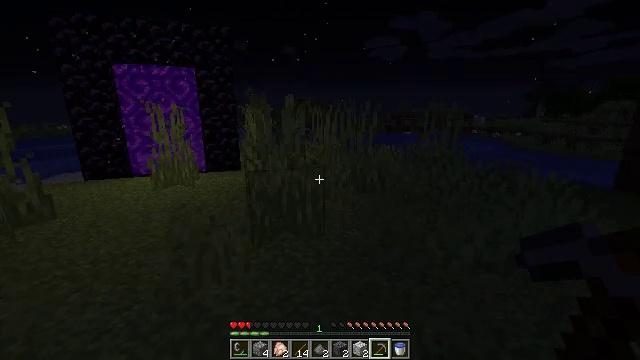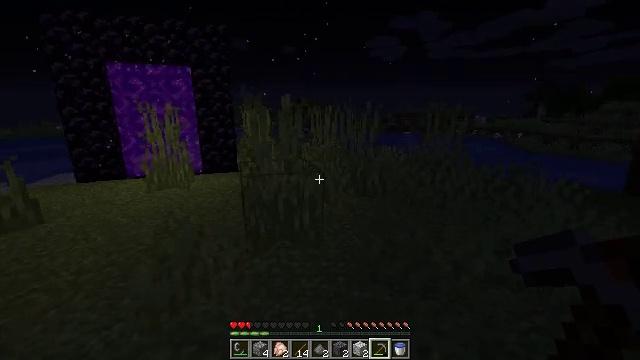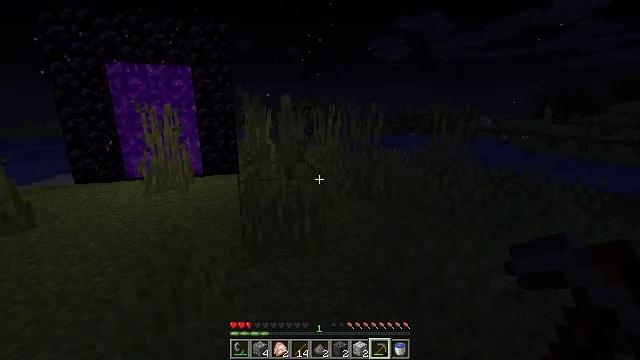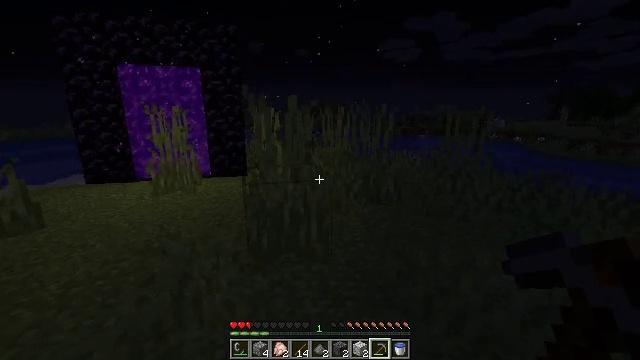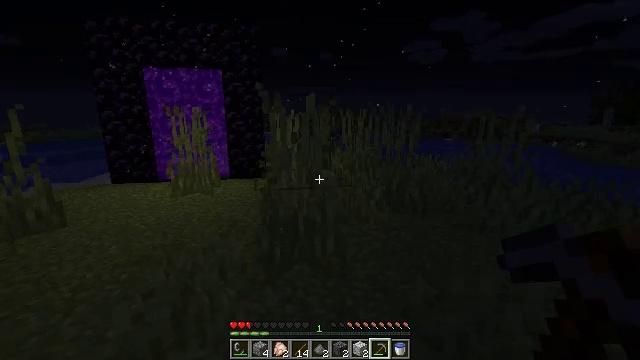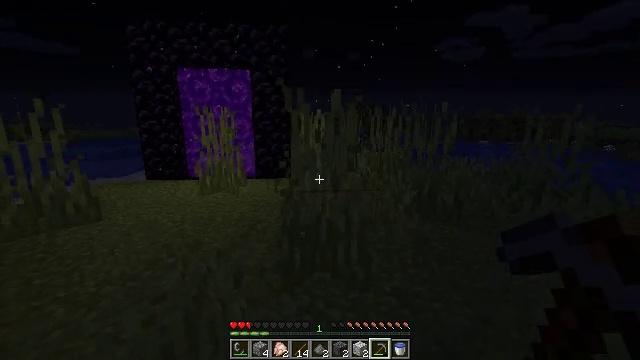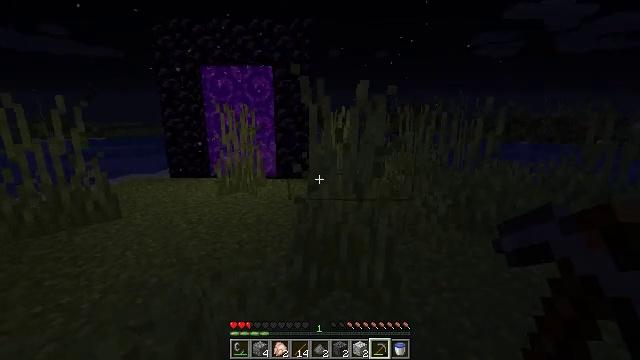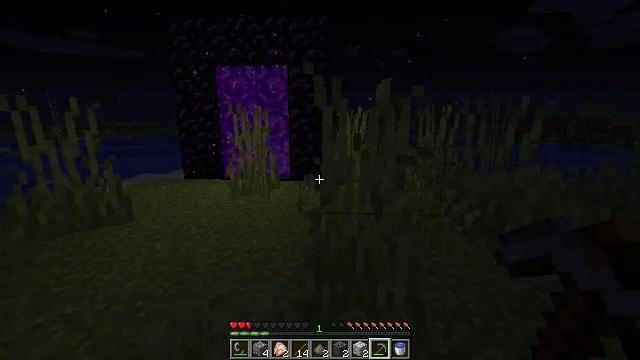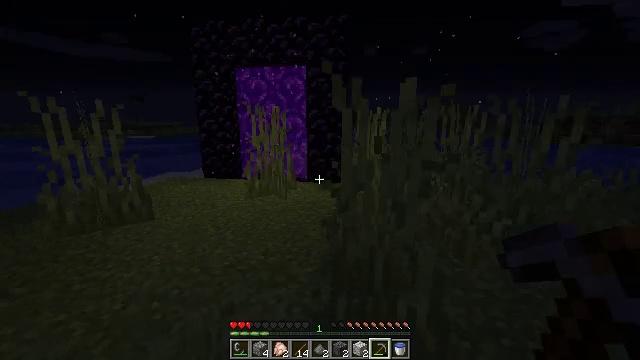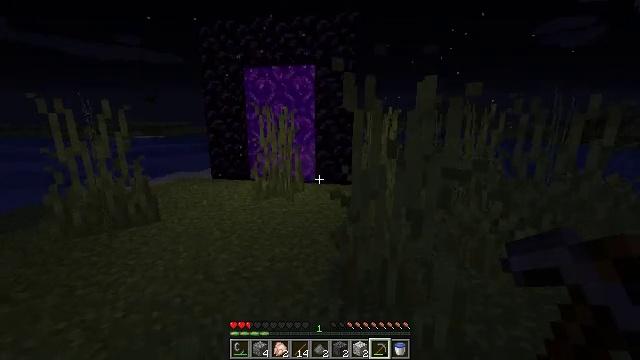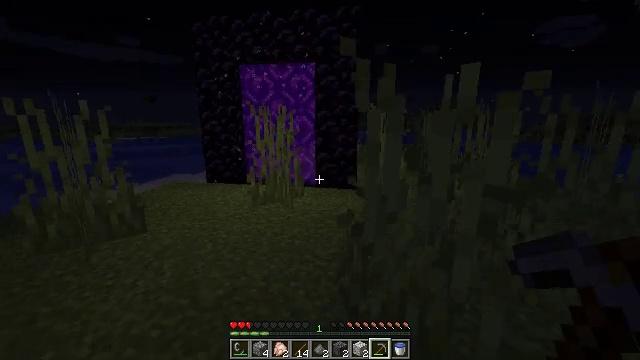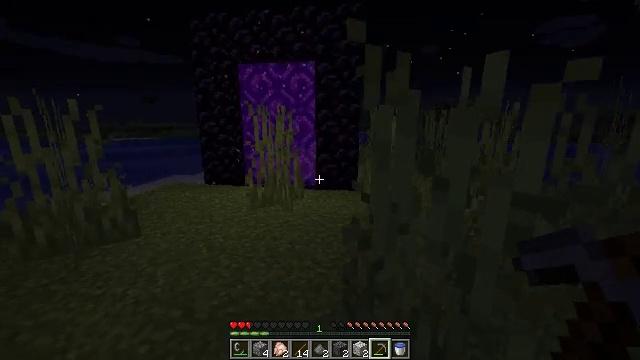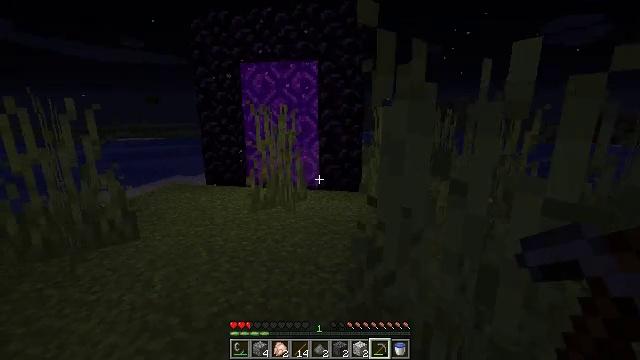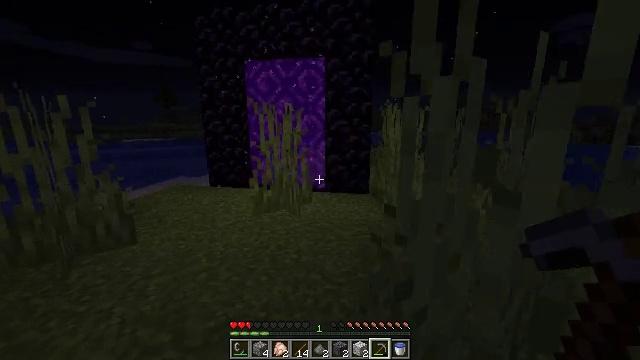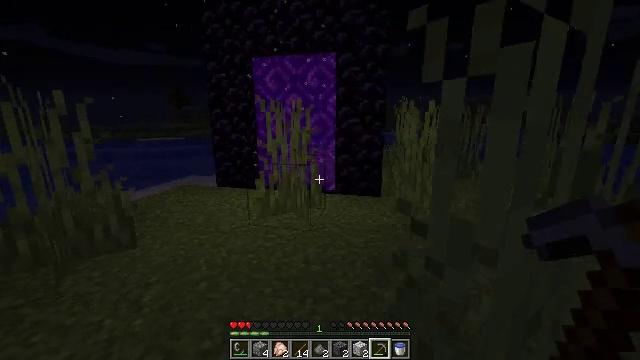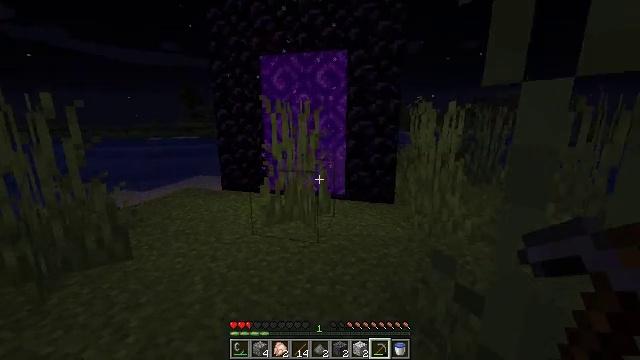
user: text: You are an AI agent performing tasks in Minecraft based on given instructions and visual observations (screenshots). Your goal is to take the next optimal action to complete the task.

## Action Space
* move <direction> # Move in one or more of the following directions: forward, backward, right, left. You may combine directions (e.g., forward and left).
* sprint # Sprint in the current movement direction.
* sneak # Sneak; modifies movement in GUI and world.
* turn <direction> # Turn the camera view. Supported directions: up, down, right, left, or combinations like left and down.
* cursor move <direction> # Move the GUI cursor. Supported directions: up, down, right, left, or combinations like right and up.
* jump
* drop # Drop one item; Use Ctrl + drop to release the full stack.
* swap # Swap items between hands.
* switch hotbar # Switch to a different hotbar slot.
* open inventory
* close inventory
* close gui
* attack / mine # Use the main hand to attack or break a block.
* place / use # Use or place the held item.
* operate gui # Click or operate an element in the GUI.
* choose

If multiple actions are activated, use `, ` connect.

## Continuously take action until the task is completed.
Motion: motion action
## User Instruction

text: Gather basalt from the ground.
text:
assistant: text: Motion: move forward
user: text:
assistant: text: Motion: move forward
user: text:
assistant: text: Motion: move forward, turn left
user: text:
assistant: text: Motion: move forward, turn left
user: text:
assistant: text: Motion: move forward, turn left
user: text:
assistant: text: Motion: move forward, turn left
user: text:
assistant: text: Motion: move forward, turn left
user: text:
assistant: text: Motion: move forward, turn left
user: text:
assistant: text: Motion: move forward, turn left
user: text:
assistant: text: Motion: move forward
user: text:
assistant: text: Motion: move forward
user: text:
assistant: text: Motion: move forward
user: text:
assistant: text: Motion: move forward, turn left
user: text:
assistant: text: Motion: move forward, turn left
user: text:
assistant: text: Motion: move forward, turn left
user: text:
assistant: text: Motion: move forward, turn left
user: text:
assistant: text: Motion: move forward, turn left
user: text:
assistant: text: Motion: move forward, turn left
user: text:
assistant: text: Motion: move forward
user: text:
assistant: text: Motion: move forward
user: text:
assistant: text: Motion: move forward
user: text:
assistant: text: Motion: move forward
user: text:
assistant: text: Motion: move forward
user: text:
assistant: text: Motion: move forward
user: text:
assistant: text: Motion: move forward
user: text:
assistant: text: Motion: move forward
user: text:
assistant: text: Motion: move forward
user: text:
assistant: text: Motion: move forward
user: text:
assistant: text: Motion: move forward
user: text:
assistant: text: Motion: move forward